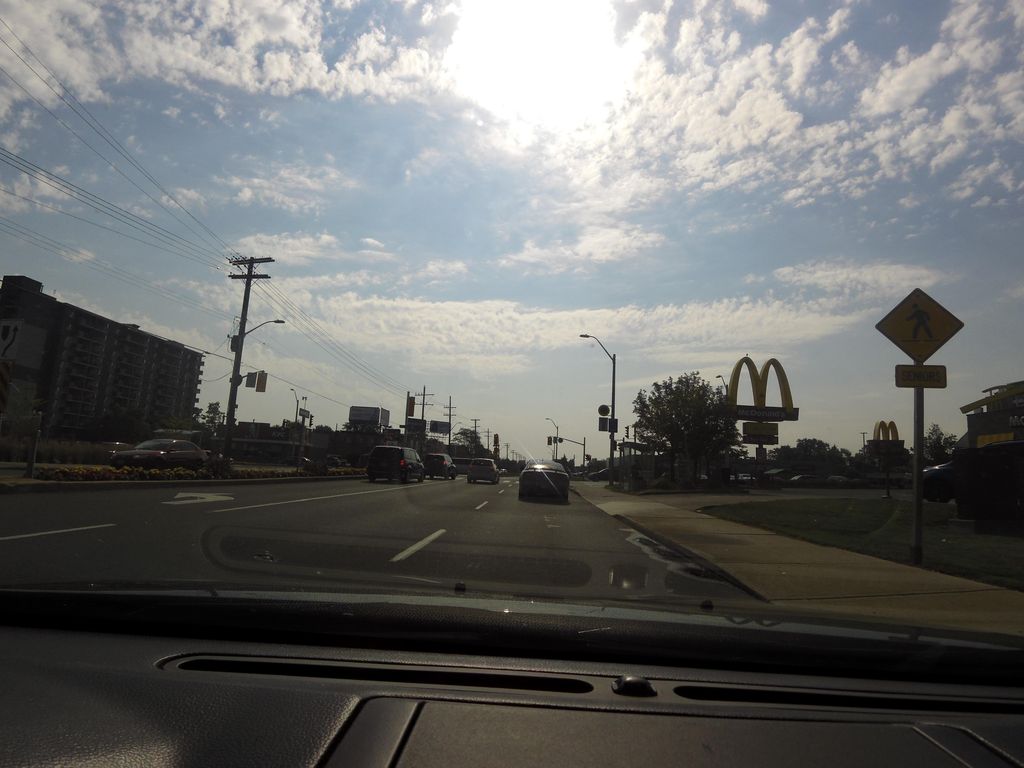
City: hamilton